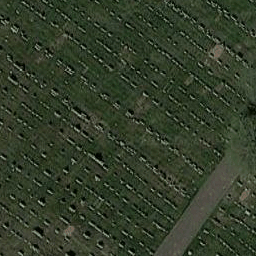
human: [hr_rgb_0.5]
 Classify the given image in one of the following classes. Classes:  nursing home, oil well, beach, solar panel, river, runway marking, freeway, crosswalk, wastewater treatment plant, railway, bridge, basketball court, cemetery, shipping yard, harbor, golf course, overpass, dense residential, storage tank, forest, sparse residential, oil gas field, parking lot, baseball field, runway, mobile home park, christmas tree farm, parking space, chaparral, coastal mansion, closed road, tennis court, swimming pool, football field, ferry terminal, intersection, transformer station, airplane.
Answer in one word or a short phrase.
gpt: cemetery